Question: Recently I altered my site so that the divs below my jumbotron div (the first div after the nav bar)upon scrolling would go up, covering the jumbotron div. As cool as this is for an intermediate beginner like myself, I cannot click on the links on my jumbotron, nor does a:hover work.
I believe it is this way because the second div is on top of the first, I only use a margin-top of 660px on the second div to bring it down and expose the jumbotron.
Does anybody know a way to retain something like this way of scrolling while having the links on the jumbotron fully functional?
My html code: <URL>
Jsfiddle <URL> dle.net/xksLsoat/
The page (blue on bottom is the second div):
Any help would be dearly appreciated!

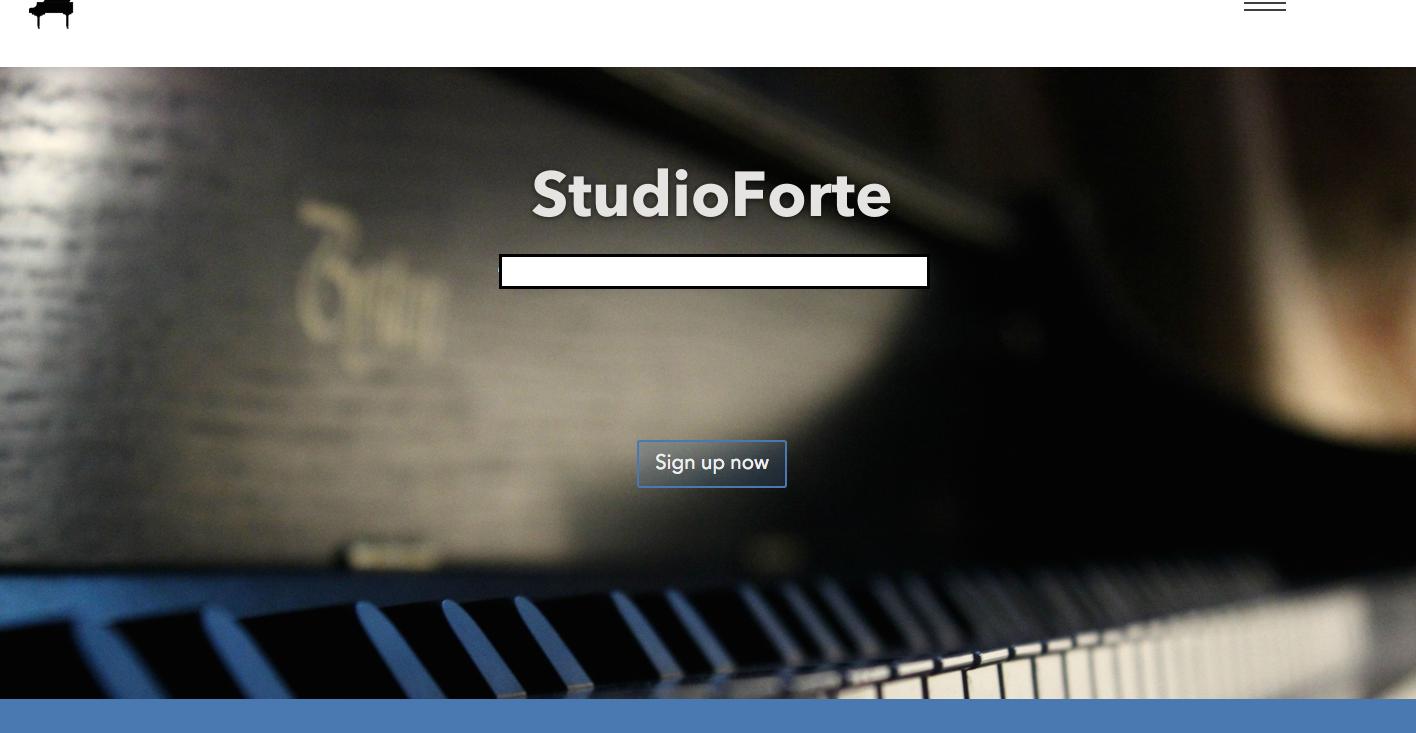
Answer: In your CSS, you set 'z-index:-1' to #jumbotron so the div goes behind the #wrapper, no interaction possible ... just remove the z-index.
'''
#jumbotron {
background-image: url("http://i.imgur.com/WeLp8bN.jpg");
background-size: cover;
background-repeat: no-repeat;
height: 90%;
width: 100vw;
z-index: -1;
position: fixed;
}
'''